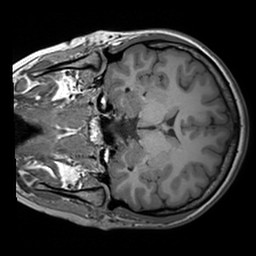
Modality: T1w
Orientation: coronal
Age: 23
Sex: female
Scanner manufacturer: siemens
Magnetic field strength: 3 T
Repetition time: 1.6 s
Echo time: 0.00236 s